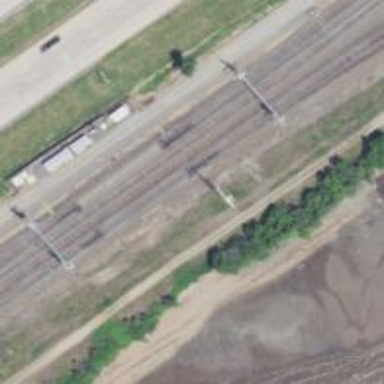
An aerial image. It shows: Railway with electrified contact lines.